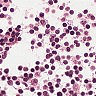
Metastatic tissue present: no